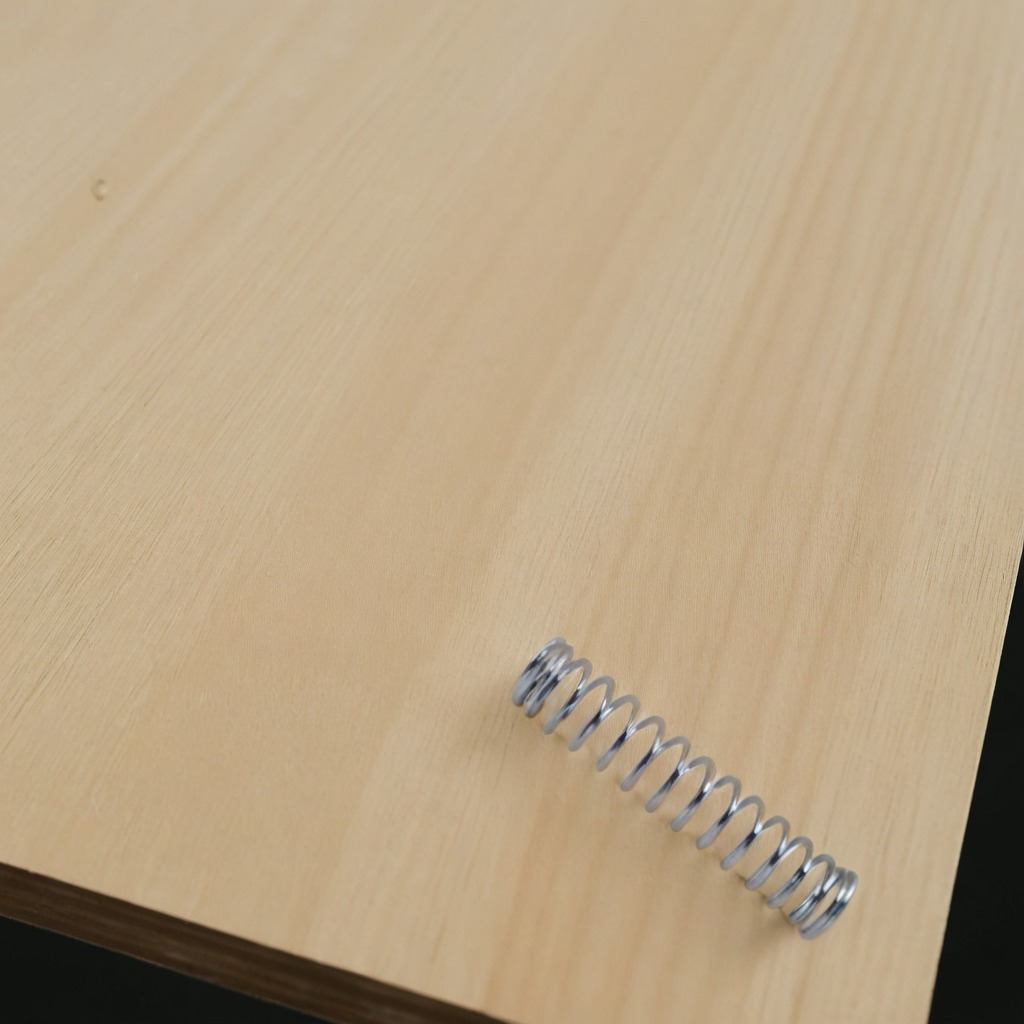
A coiled metal spring is lying on a plywood surface in a paint workshop lit by afternoon window light.